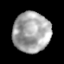
Tissue: lung
Cell type: Epithelial cells
Senescence score: 0.2277
Nuclear area (px): 1462
Mean DAPI intensity: 166.594